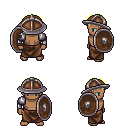
a pixel art fantasy rpg character, male body template, human, dark skin, steel arm armor, robe skirt, gold bedhead hairstyle, chain helm, bracelets, shield, four views (front, back, left, right), 2x2 character sprite sheet, small pixel art, hard edges, no anti-aliasing